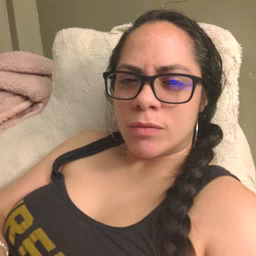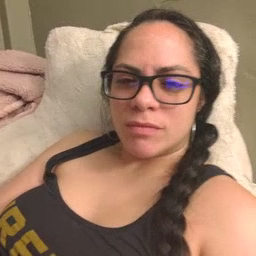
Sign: lion